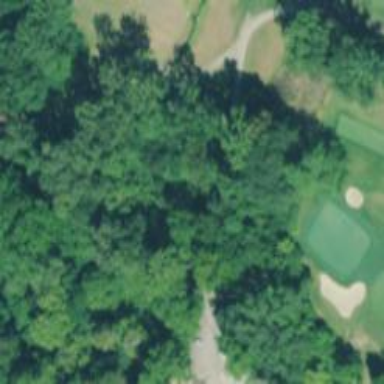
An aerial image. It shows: Path for golf carts.